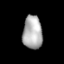
Tissue: lung
Cell type: Endothelial cells
Senescence score: 0.6841
Nuclear area (px): 641
Mean DAPI intensity: 173.624